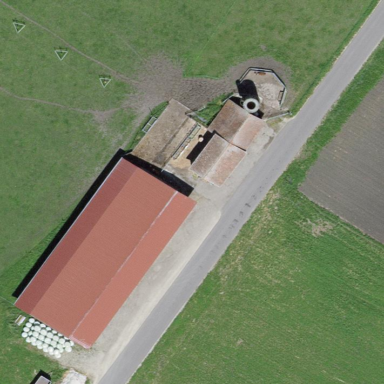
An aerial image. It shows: Farmyard area.